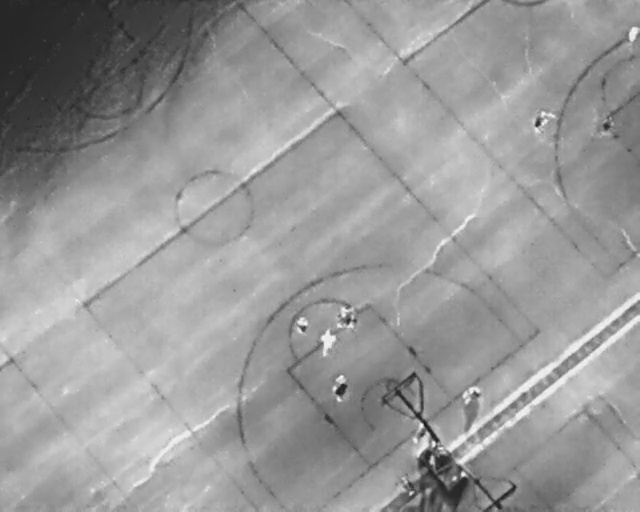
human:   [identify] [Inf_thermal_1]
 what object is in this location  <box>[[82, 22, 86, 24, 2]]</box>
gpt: <ref>1 large person at the top right</ref>